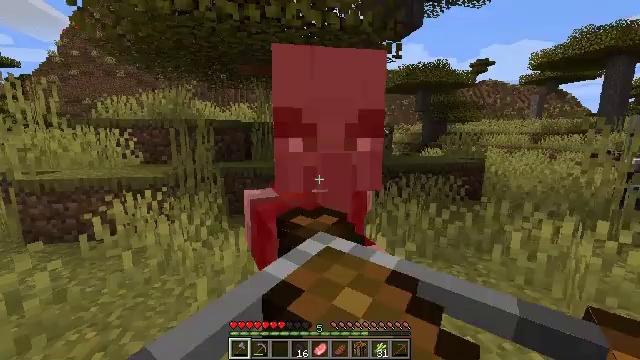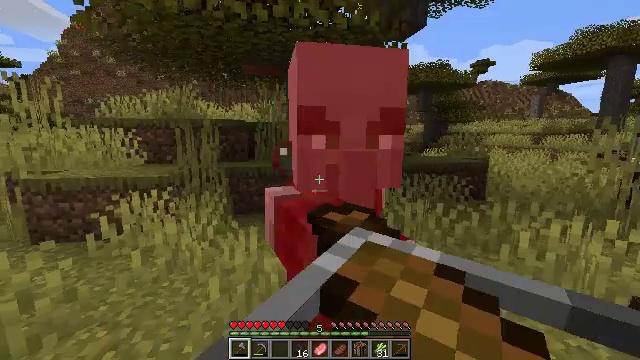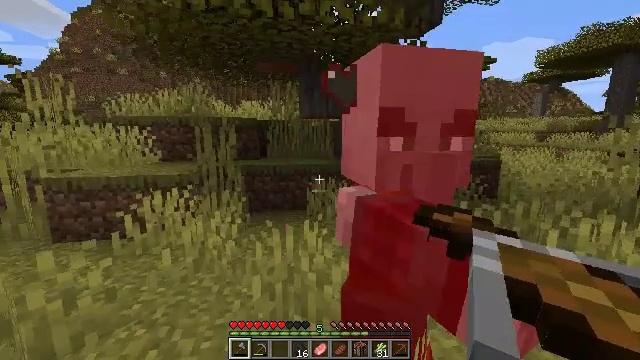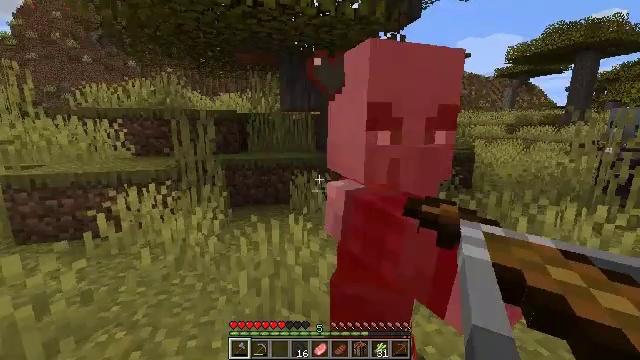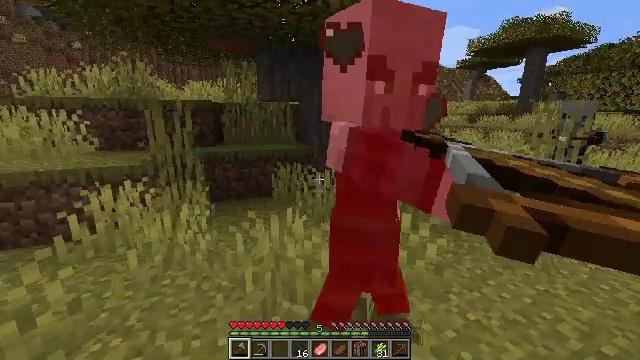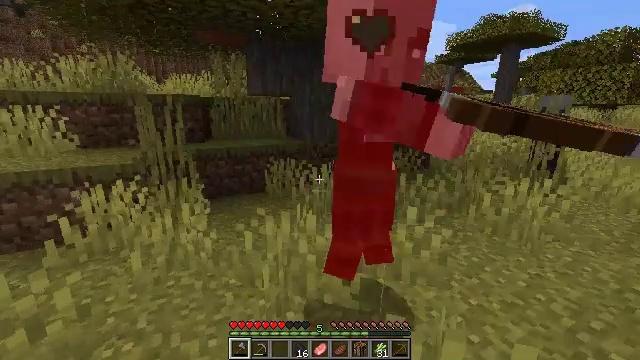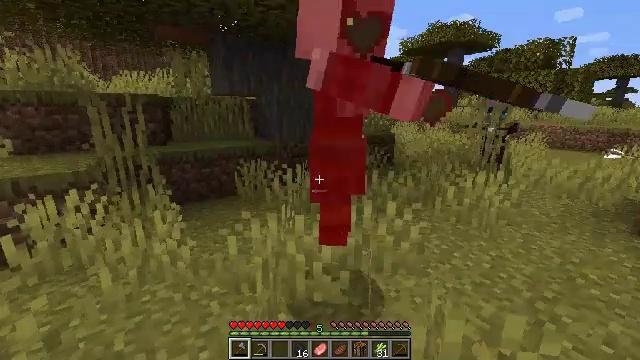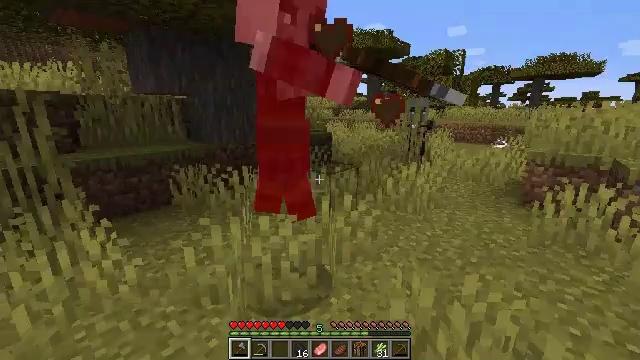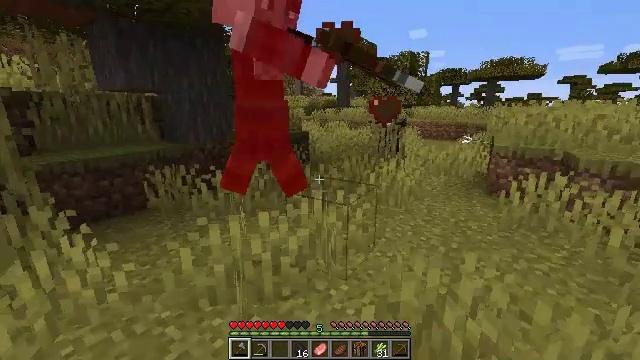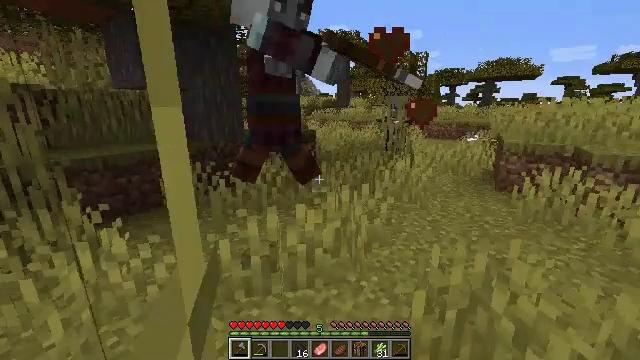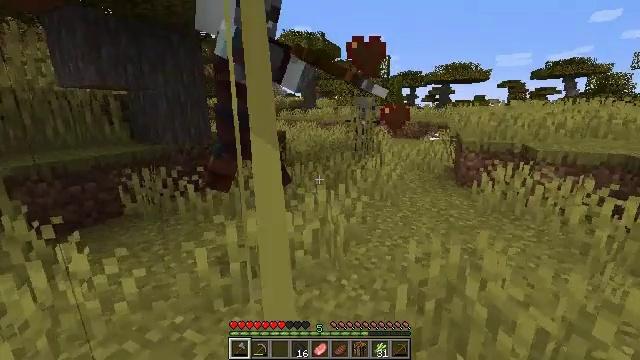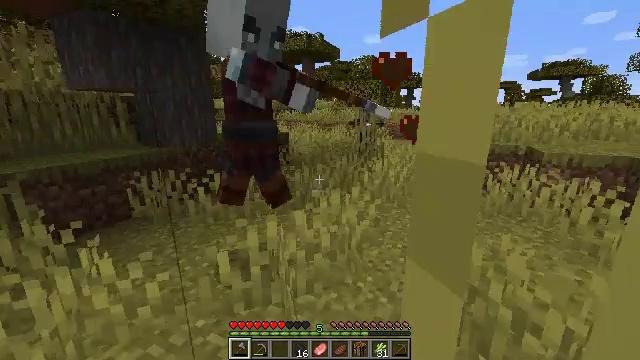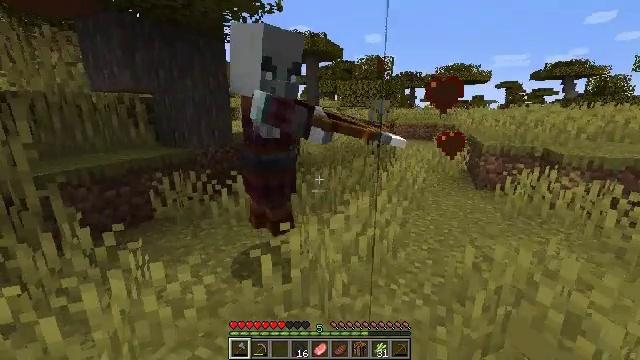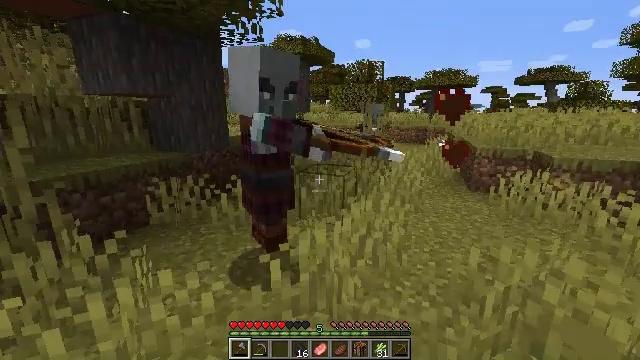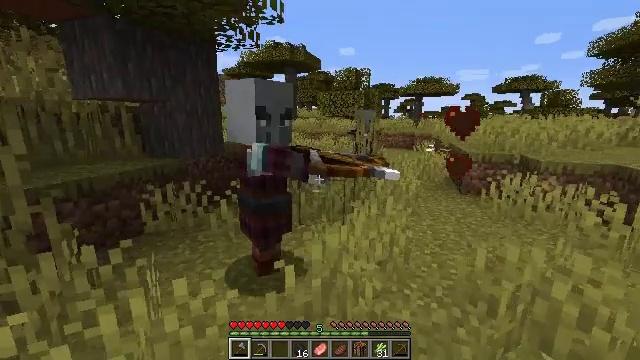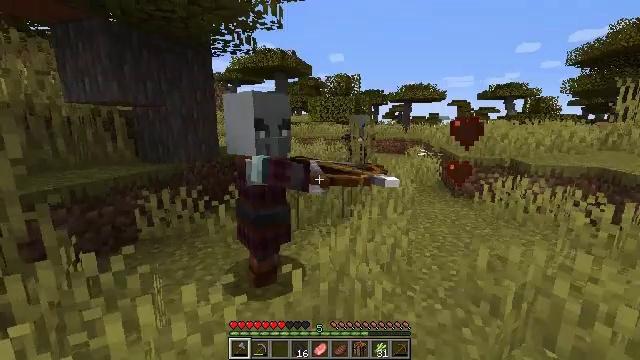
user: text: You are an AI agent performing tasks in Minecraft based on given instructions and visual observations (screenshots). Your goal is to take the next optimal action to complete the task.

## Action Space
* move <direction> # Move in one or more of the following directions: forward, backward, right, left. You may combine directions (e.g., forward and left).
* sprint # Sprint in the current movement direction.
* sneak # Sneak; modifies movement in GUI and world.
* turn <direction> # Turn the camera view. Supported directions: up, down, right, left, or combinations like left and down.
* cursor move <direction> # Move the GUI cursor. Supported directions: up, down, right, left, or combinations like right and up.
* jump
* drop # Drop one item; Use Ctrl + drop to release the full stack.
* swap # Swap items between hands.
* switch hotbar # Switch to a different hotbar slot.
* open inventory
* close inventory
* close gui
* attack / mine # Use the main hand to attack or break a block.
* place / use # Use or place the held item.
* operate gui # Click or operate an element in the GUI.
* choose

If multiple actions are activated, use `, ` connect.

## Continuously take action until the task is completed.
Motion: motion action
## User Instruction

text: Hunt the pillager.
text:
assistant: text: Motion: move left
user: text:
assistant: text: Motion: move left
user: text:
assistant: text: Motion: move left, turn right and down
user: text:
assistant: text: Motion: move left, turn right and down, attack / mine
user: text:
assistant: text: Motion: move left, turn right and down, attack / mine
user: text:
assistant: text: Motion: move left, turn right, attack / mine
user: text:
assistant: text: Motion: move left, turn right, attack / mine
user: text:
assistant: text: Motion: move left, turn right
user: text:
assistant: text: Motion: move left
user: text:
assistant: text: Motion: move left, turn right
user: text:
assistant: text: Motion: move left
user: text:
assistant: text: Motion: move left
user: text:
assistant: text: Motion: move left, turn right
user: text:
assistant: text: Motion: move left, turn right and up
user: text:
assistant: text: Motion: move left, turn right and up
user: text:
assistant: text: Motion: move forward and move left
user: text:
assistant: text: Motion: move forward and move left
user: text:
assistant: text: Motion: move forward and move left, attack / mine
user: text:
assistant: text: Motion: move forward and move left, attack / mine
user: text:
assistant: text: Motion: attack / mine
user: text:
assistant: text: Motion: turn right, attack / mine
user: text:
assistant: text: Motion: turn right
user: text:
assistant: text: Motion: no_op